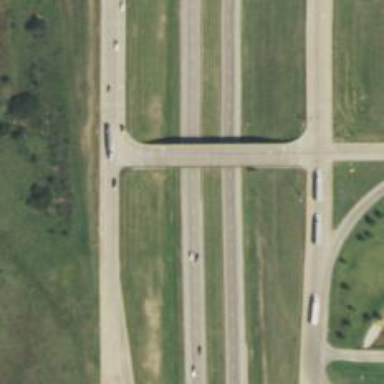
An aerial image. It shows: Trunk highway.